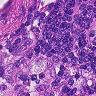
Metastatic tissue present: no